Aerial crown-view tile of a tropical tree (Barro Colorado Island, Panama), acquired 20250217:
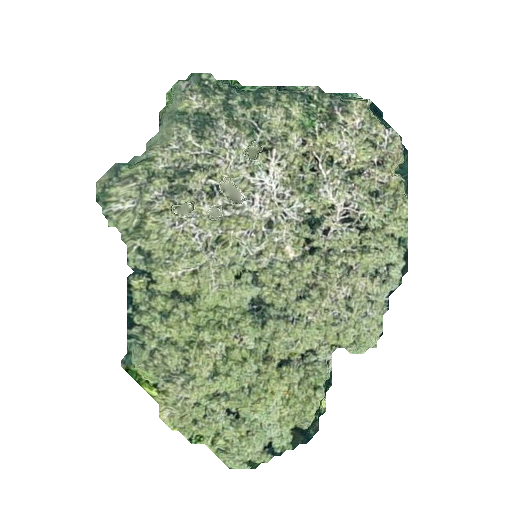
Species: Tabebuia rosea
GBIF accepted scientific name: Tabebuia rosea
Crown area: 128.85 m²